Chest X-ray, AP view. Patient: 33 years old, sex M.
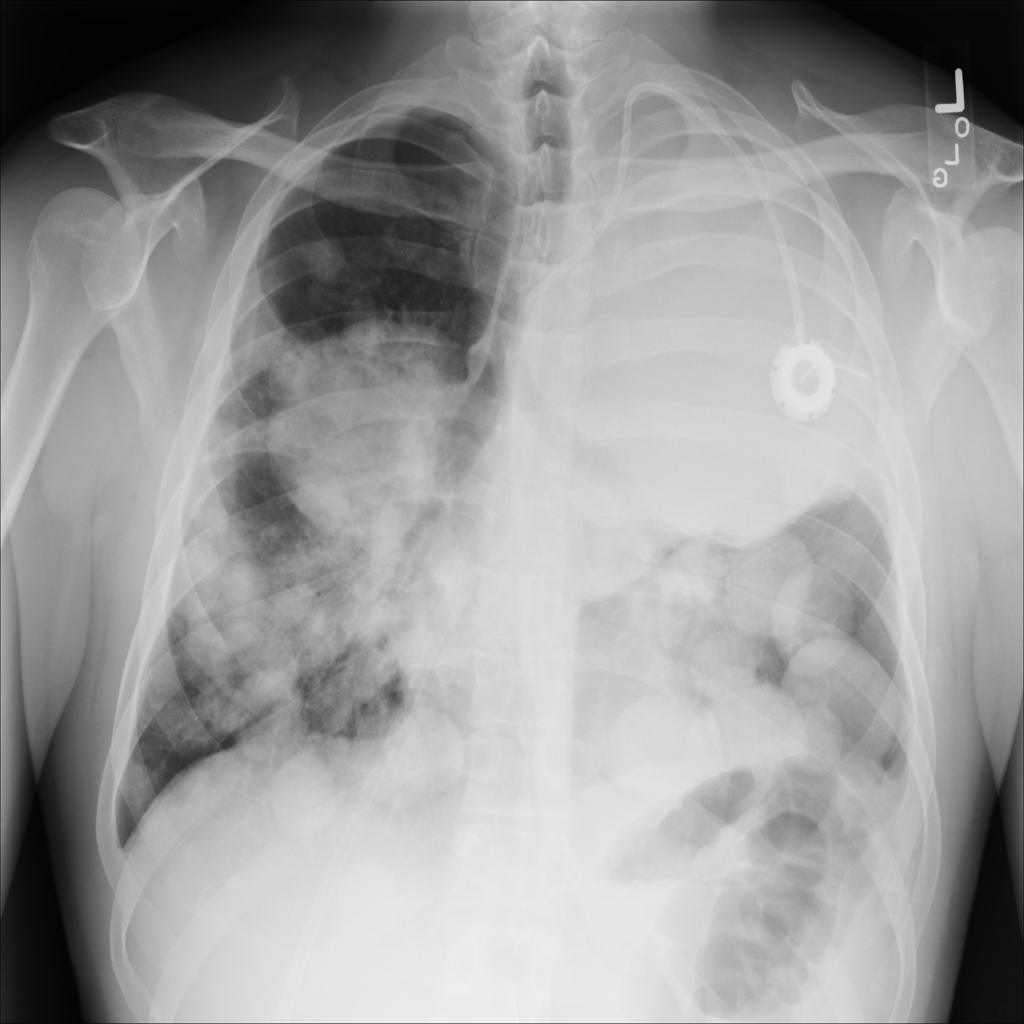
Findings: Infiltration, Mass, Pneumonia